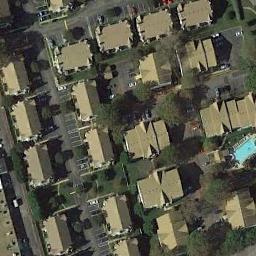
Label: residential